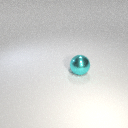
large cyan metal sphere